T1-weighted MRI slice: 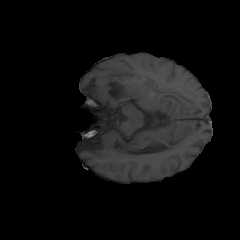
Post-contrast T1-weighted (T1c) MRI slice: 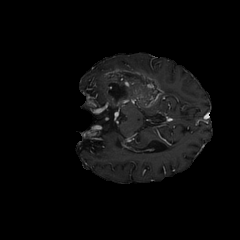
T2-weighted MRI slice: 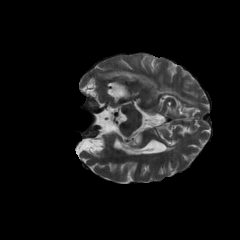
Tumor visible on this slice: yes